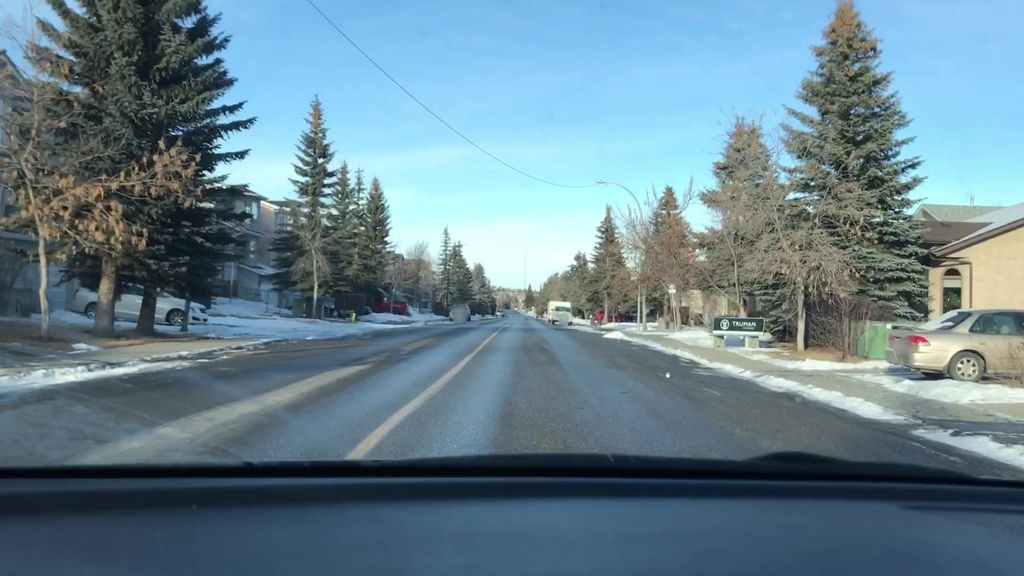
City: calgary